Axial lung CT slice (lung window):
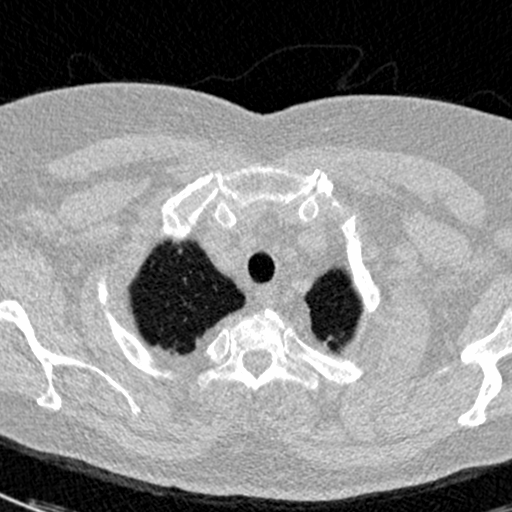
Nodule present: no